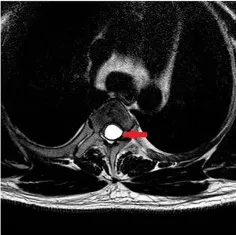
(c) A horizontal T2 image from a plain MRI scan. The left dorsal side of the spinal cord has a cystic mass, and the spinal cord is compressed.
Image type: radiology (mri)